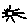
Label: sun